Question: I'm using Nginx and HHVM, I'm also using custom php files to interact with Magento.
When I run any PHP file the frontend cookie gets set properly, also the shoppingcart works fine.
However, whenever I use:
'''
$session = Mage::getSingleton( 'customer/session' );
$session->login($login, $pass);
$session->setCustomerAsLoggedIn($customer);
'''
The frontend cookie gets removed.
Question: why is that and what can I do to solve it?
Settings:

Complete example:
'''
include_once('../app/Mage.php');
ob_start();
umask(0);
Mage::app();
Mage::getSingleton('core/session', array('name'=>'frontend'));
$login = $v[0]; //username as email
$pass = $v[1]; //user password
try {
$customer = Mage::getModel("customer/customer");
$customer->website_id = Mage::app()->getWebsite()->getId();
$customer->loadByEmail($login);
$session = Mage::getSingleton( 'customer/session' );
$session->login($login, $pass);
$session->setCustomerAsLoggedIn($customer);
} catch(Exception $e) {
$returnJson['success'] = false;
$returnJson['error'] = $e;
}
'''
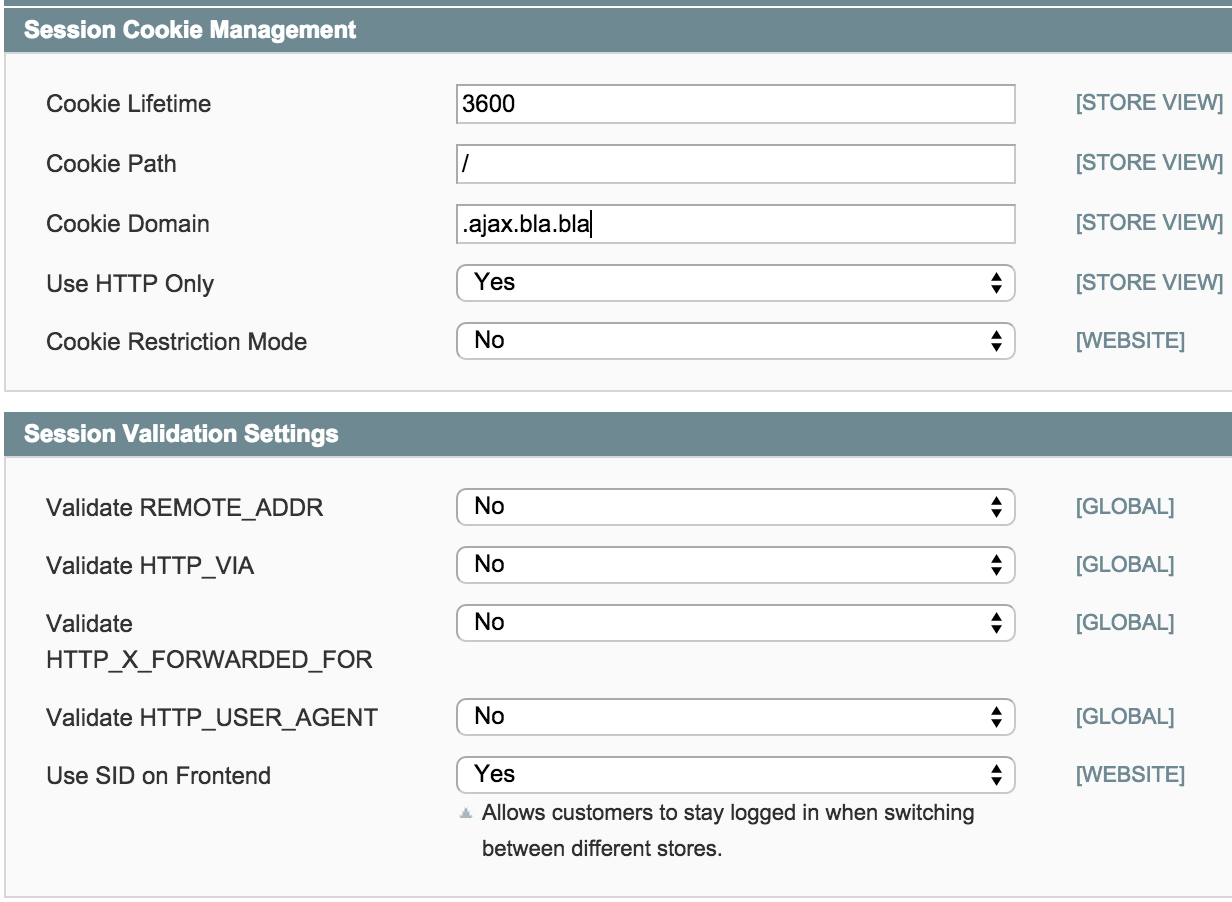
Answer: We solved this issue by adding the HHVM ini setting:
'hhvm.server.allow_duplicate_cookies = 0'
More info: <URL>